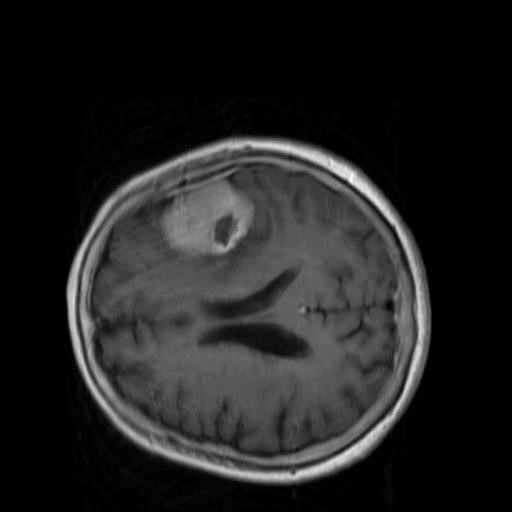
Label: brain_menin